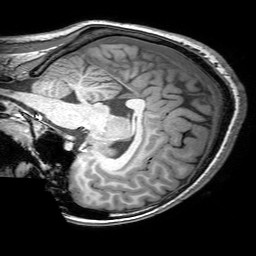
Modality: T1w
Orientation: sagittal
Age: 21
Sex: female
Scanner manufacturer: philips
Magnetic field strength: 3 T